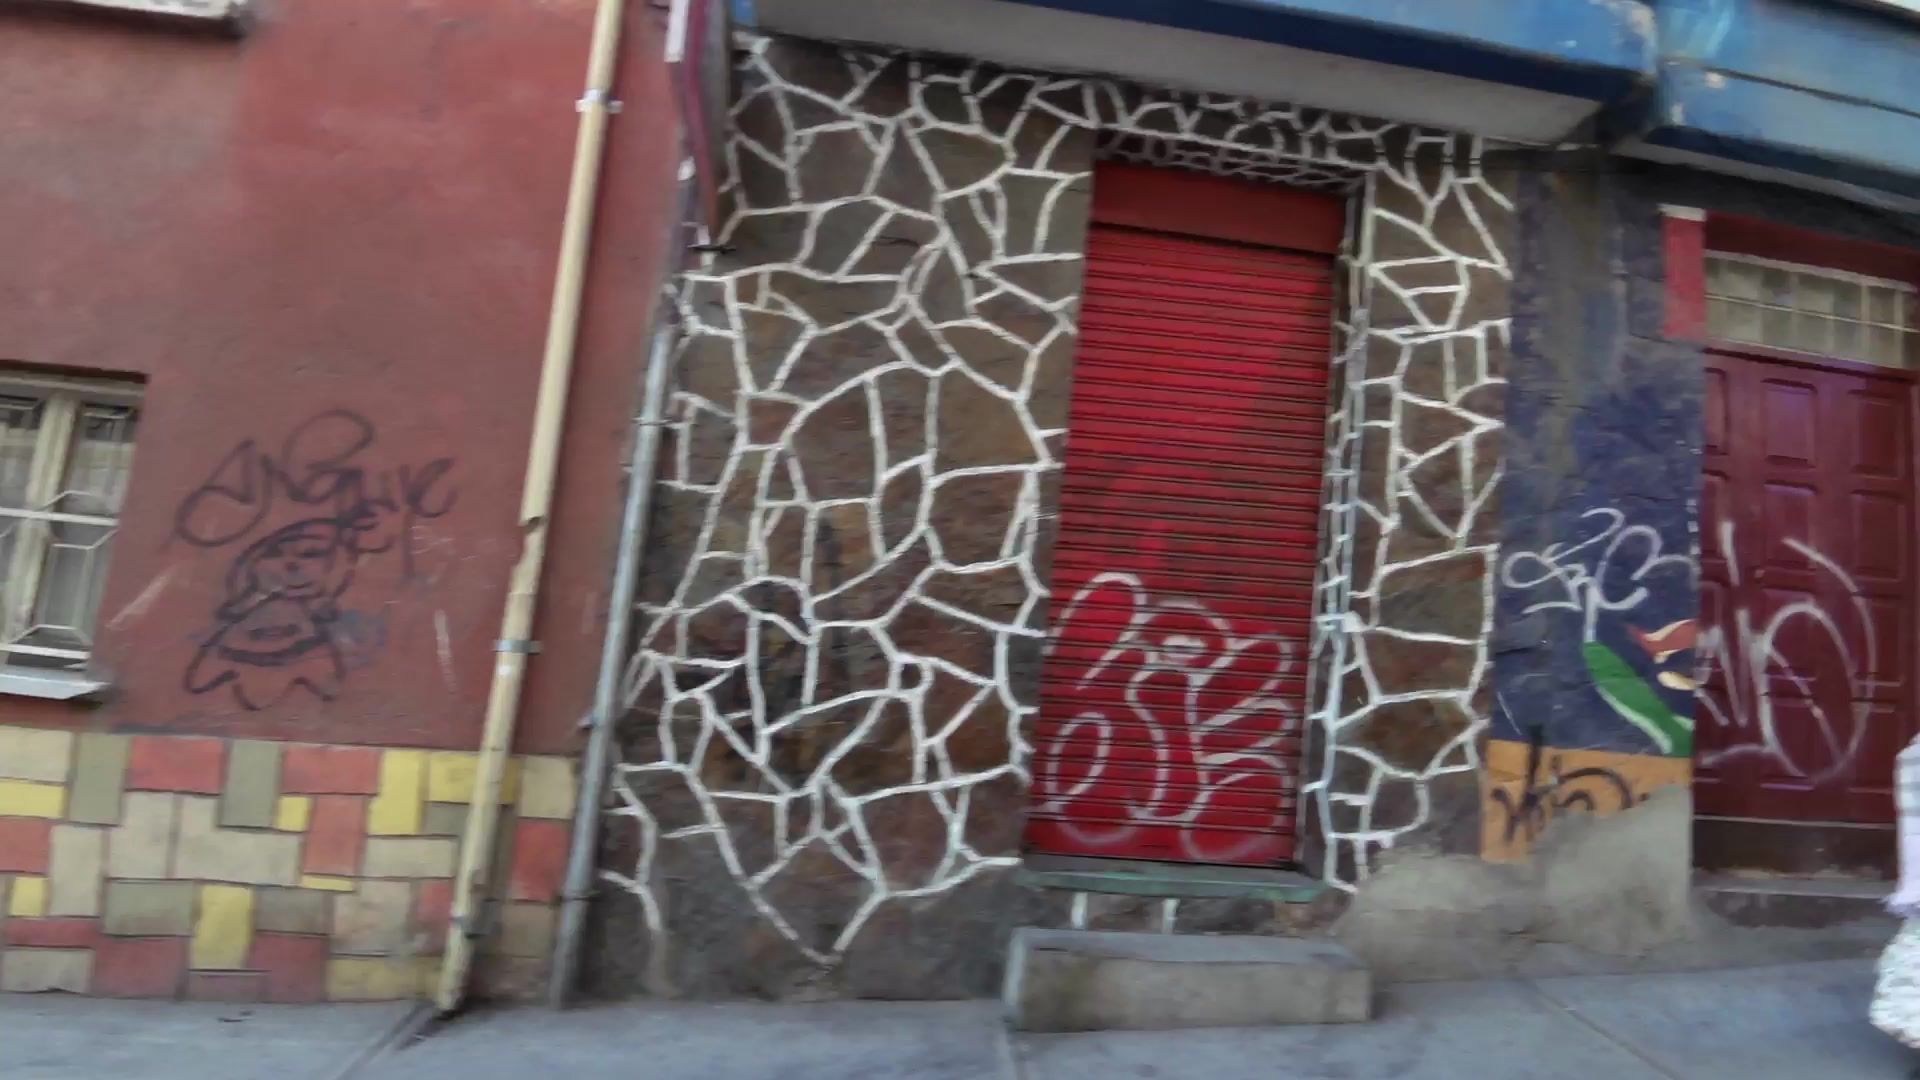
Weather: snowy
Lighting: day
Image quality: slightly poor
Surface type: walking surface
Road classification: secondary
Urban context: urban centre
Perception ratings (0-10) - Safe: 0.87, Lively: 3.09, Beautiful: 2.02, Boring: 4.11, Depressing: 7.34, Wealthy: 0.61